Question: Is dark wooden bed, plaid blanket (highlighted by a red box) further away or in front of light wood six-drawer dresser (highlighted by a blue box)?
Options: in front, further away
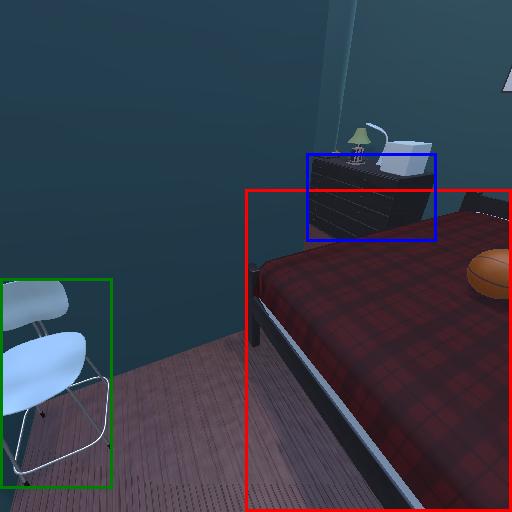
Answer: in front